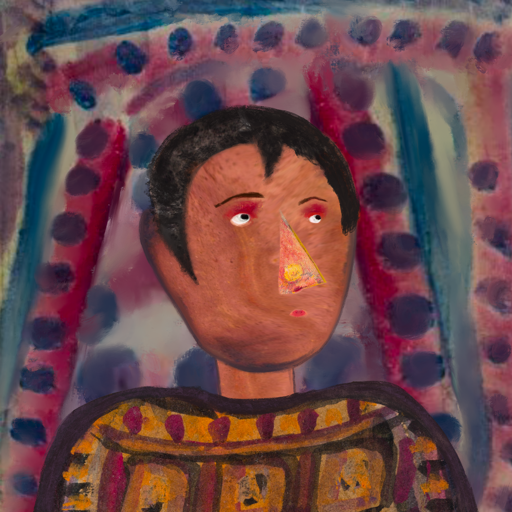
Background: HillGirl, Head And Neck Side: Mother_And_Son_Mother, Face Side: Irani, Bust: Doll, Hair Side: Roy_Bahadur, Head Accessory: Blank, Second Necklace: Blank, Necklace: Blank, Baby: Blank